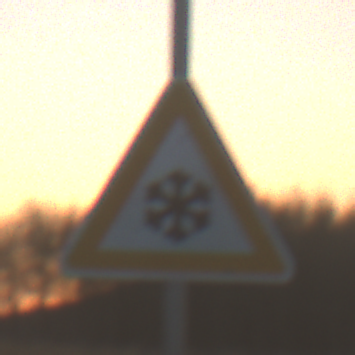
Verkehrszeichen: SchneeOderEisglaette
Umgebung: Outdoor, Nature
Tageszeit: SunriseSunset
Wetter: Clear
Licht: Natural
Jahreszeit: Winter
Kontrast: LowContrast